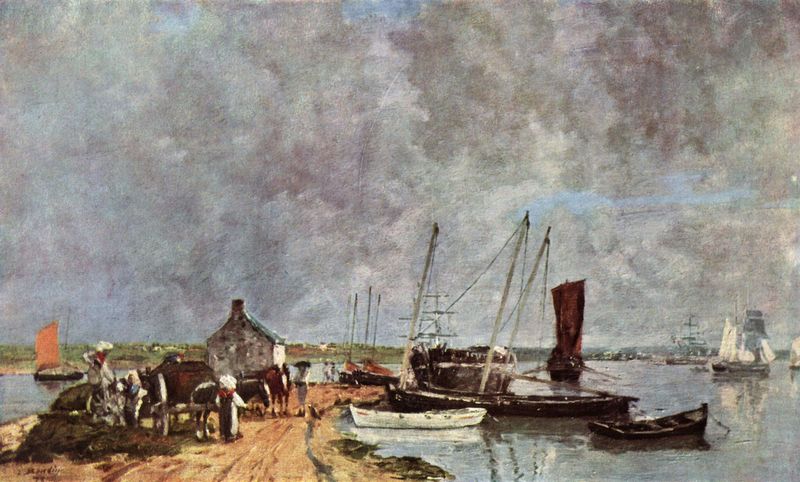
Titel: Seehafen
Künstler: Eugène Boudin
Standort: Paris
Institution: (Privatsammlung)
Schlagwörter: blau, gemälde, gewitter, himmel, meer, schatten, wasser, weiß, wolken, fluss, frauen, gelb, grün, impressionismus, landschaft, menschen, sand, see, ufer, braun, frau, grau, hut, kleid, schwarz, dame, gebäude, gras, haus, rot, tier, tiere, weg, wiese, wolke, expressionismus, leute, mensch, bild, holland, niederlande, erde, horizont, natur, spiegelung, vieh, wind, hütte, pfad, land, realismus, schnur, kind, bauern, boot, boote, kahn, kamin, karren, kinder, pferd, pferde, ruder, schornstein, bewölkt, küste, magd, schiff, schiffe, segel, segelboot, segelschiffe, strand, fassade, fischer, mast, segelschiff, nachmittag, dorf, rind, kutsche, entladen, hafen, karre, wagen, anleger, kai, masten, ölgemälde, häuschen, steg, sturm, wetter, ruderboot, glanz, spiegeln, anlegen, segelboote, regen, fischerboot, bedeckt, wägen, fräulein, landzunge, abreise, ankunft, maste, anlegestelle, hotizont, ablegen, fischen, fuhrwerk, mehr, tristess, rotes segel, rote fahne, kursche, mrit, grauer himmel, segelboote am fluß, grün#, #himmel, landungsstelle